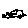
Label: car